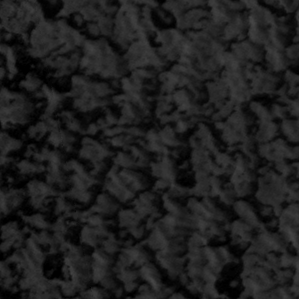
Label: frost